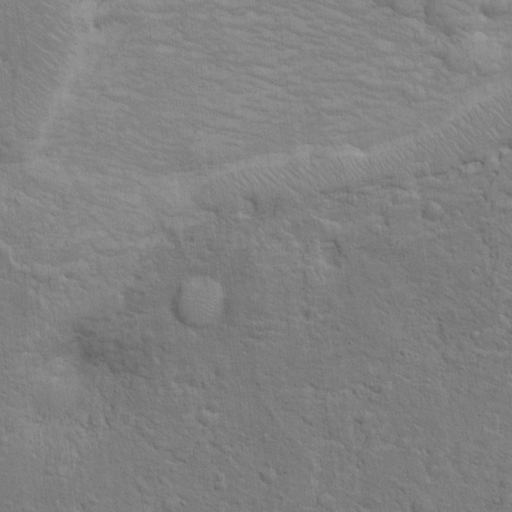
Classes present: Background, Cone